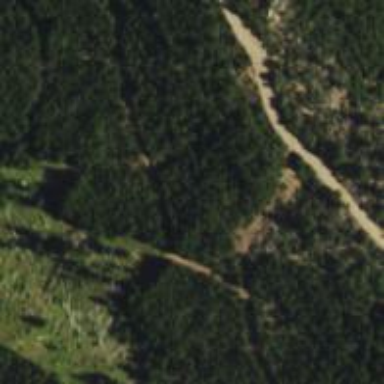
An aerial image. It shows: Trail path.